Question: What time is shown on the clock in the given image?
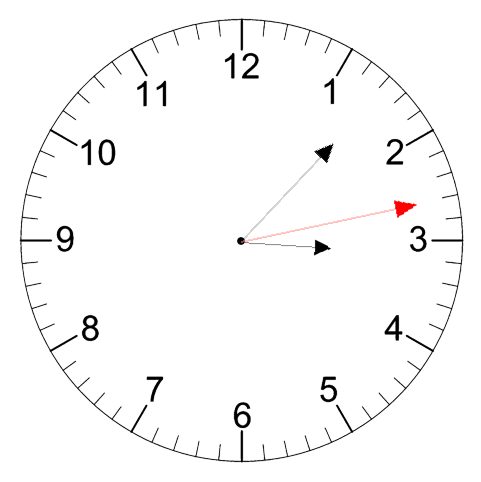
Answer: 03:07:13